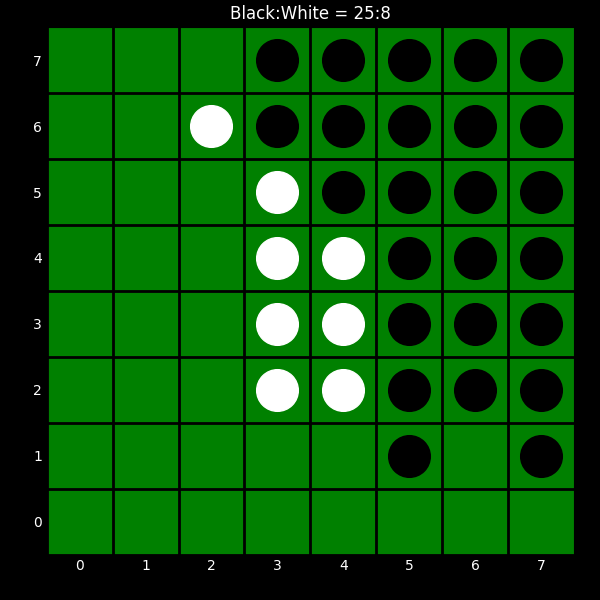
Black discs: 25
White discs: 8